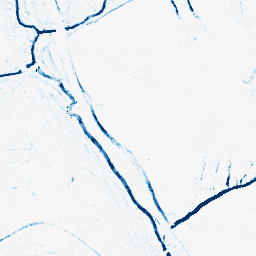
Category: morphological
Decomposition family: morphological_square
Decomposition parameters: operation: closing
size: 5
Upsampling method: bicubic_16x
Upsampling parameters: scale: 16
Upsampling scale: 16